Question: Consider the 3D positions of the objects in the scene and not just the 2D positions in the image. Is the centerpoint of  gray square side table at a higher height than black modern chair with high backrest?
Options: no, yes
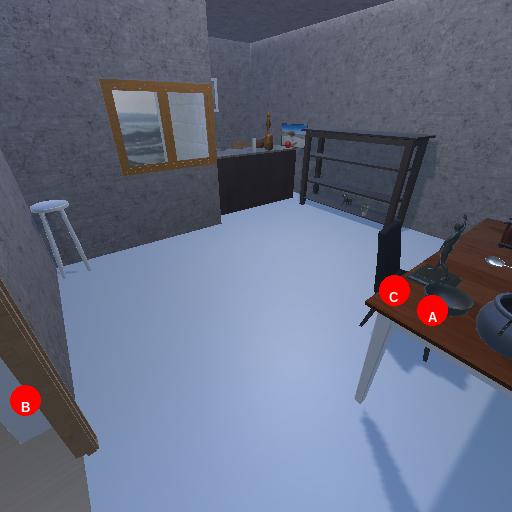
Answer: no